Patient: sex F, age 48
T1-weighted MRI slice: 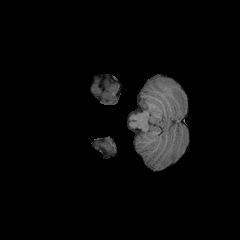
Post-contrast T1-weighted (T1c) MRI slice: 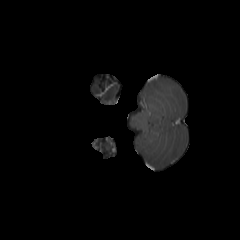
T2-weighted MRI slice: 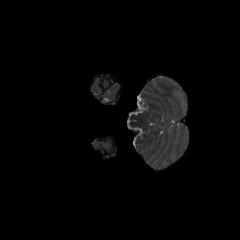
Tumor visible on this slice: no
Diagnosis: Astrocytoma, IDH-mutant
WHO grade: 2